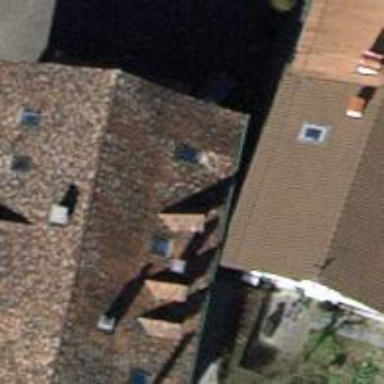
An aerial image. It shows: Semi-detached house with gabled roof.